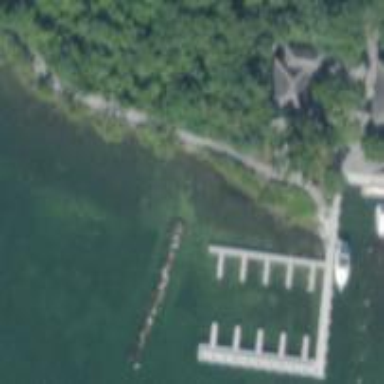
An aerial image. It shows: Man-made pier.